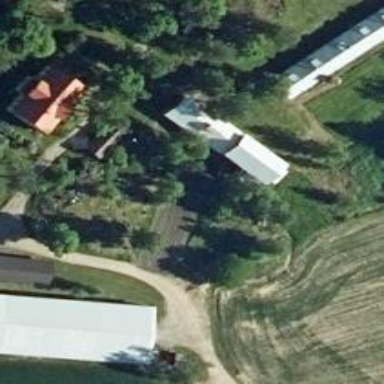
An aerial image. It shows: Farm.